Question: I've been trying to scrape <URL> using rvest and selectorGadge. I am able to scrape the product description, but when I try to get the values as shown in the picture:

However, when I run the code:
'''
library(dplyr)
library(rvest)
read_html("https://www.dicasanet.com.br/material-de-construcao") %>%
html_nodes(".product-payment")
'''
I keep getting the result "{xml_nodeset (0)}". I noticed that, unlike other values (like the name of the product), this is not a div.a, but a div.div instead. Is there another way to get these values? How should I proceed? Thanks in advance!
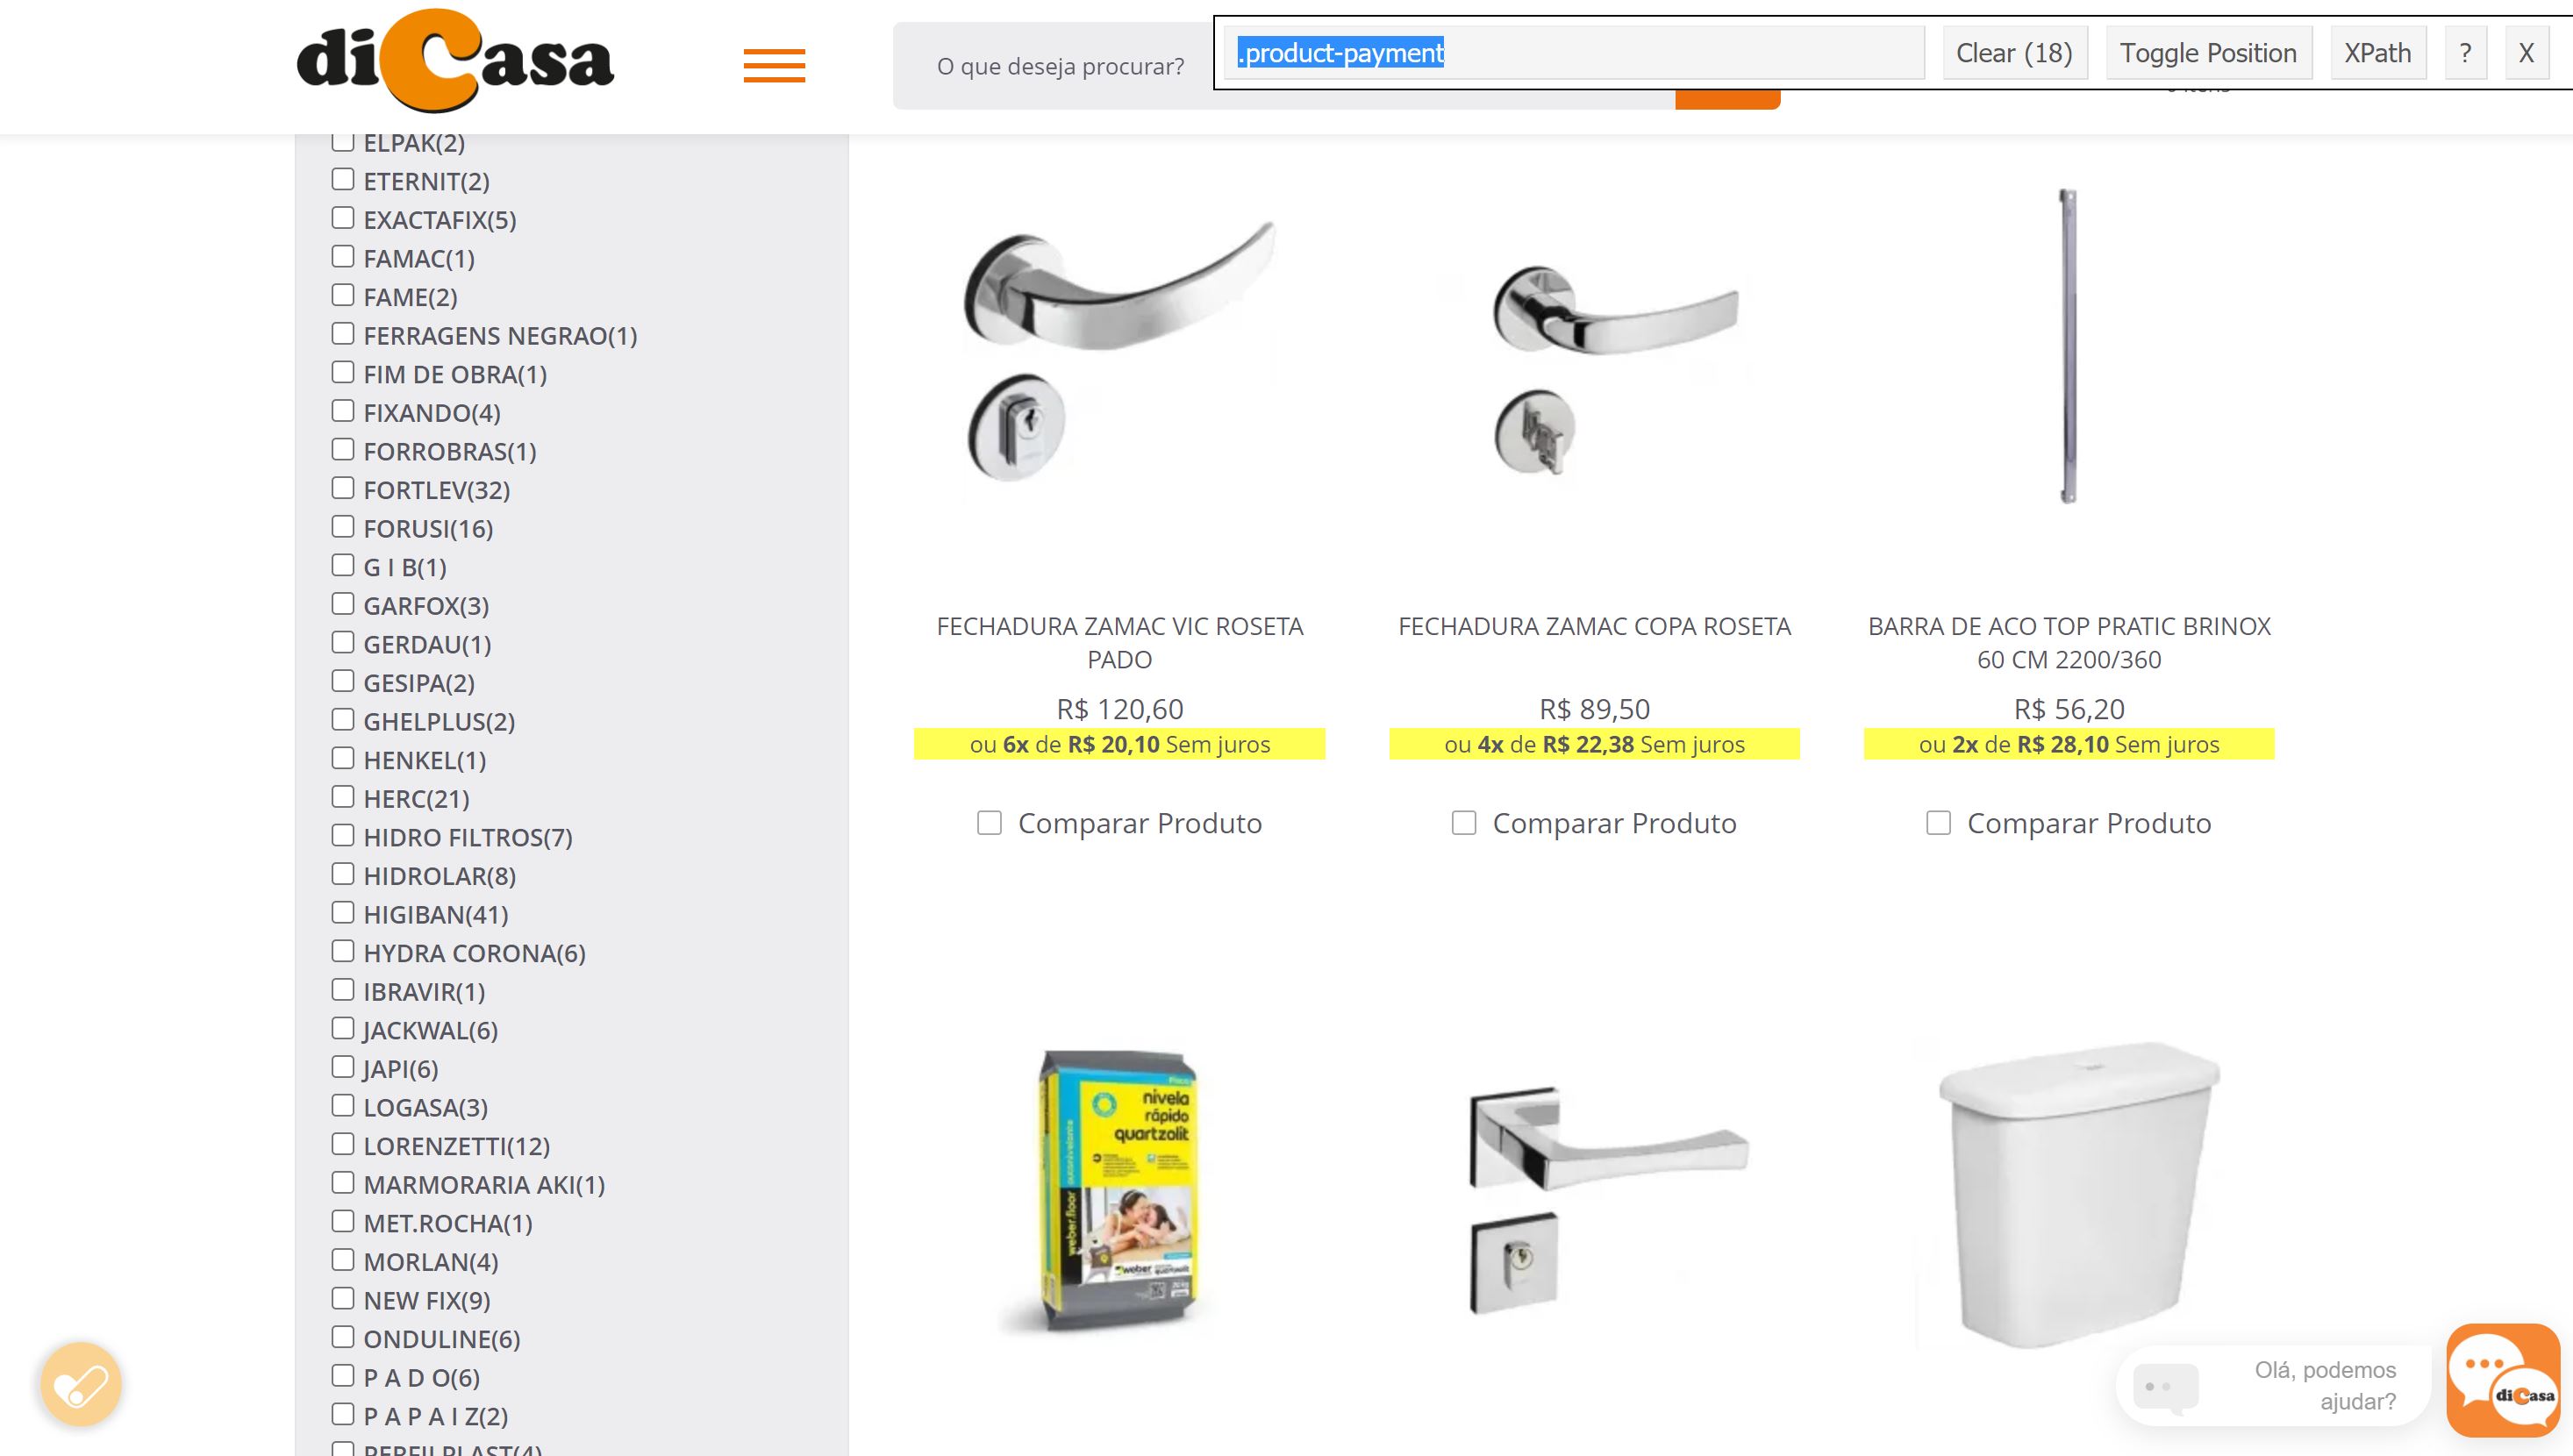
Answer: Data is dynamically loaded from a JavaScript object within a 'script' tag. You can regex that out from the response text, parse with 'jsonlite' into a json object and then extract what you want for the products
'''
library(magrittr)
library(rvest)
library(stringr)
library(jsonlite)
page <- read_html('https://www.dicasanet.com.br/loja/catalogo.php?loja=790930&categoria=1')
data <- page %>%
toString() %>%
stringr::str_match('dataLayer = (\[.*\])') %>%
.[2] %>%
jsonlite::parse_json()
print(data[[1]]$listProducts)
'''